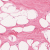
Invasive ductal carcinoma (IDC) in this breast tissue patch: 0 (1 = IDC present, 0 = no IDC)